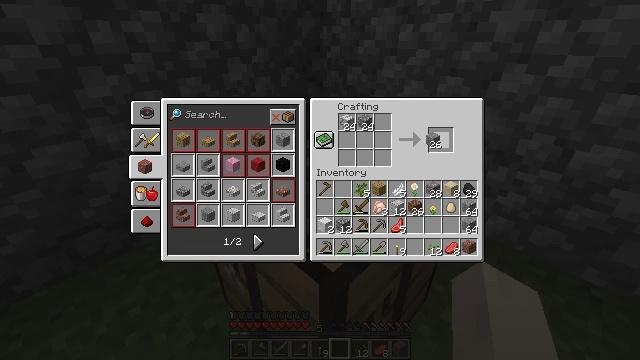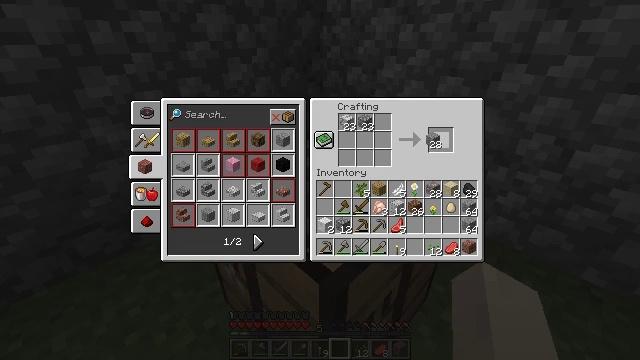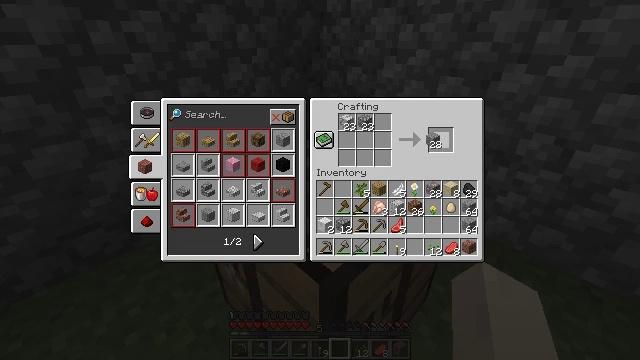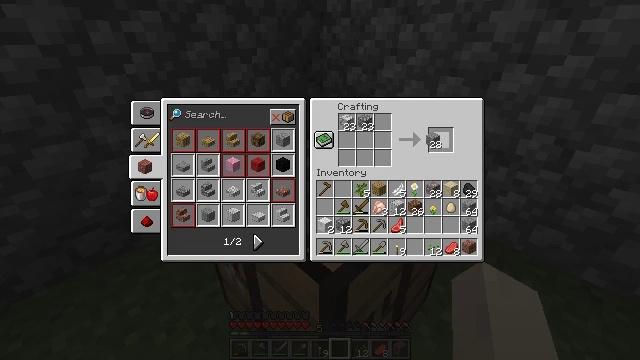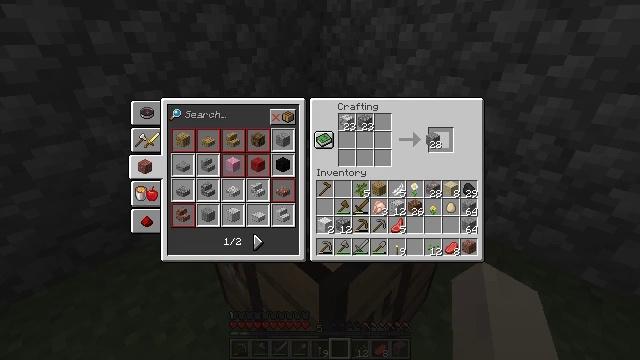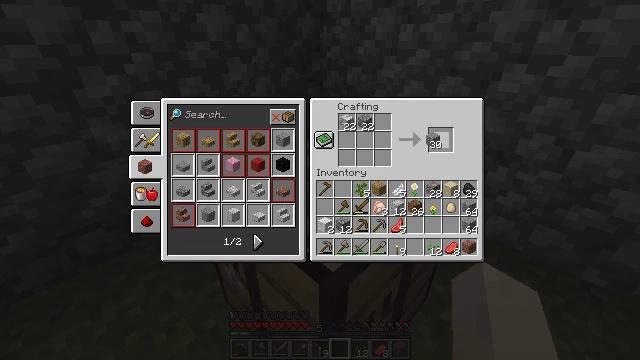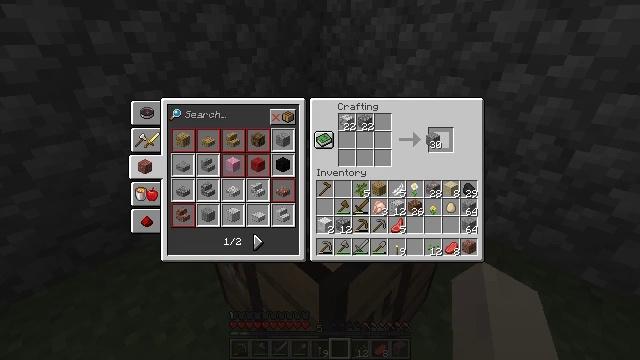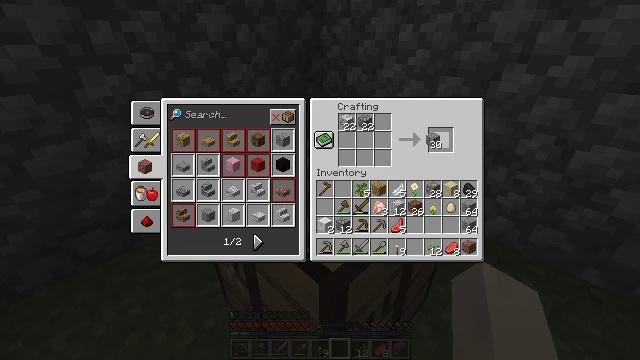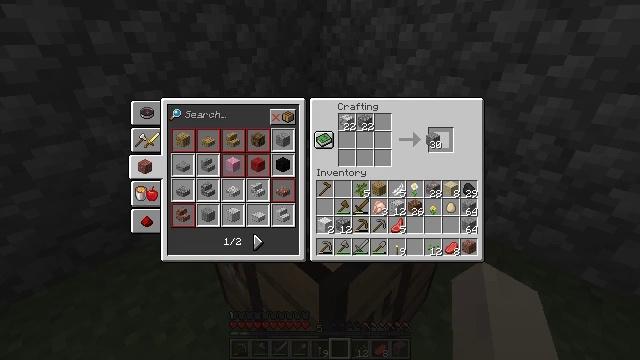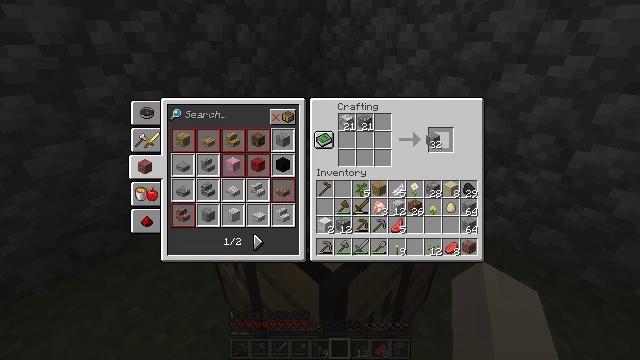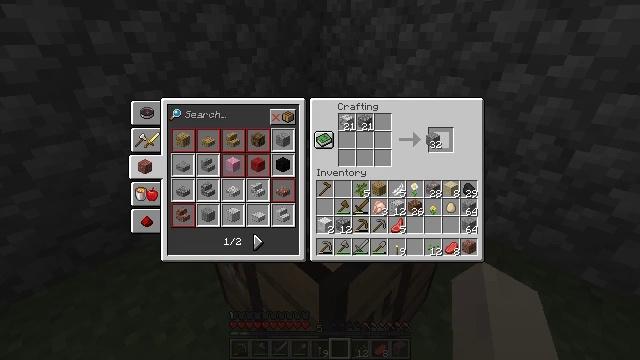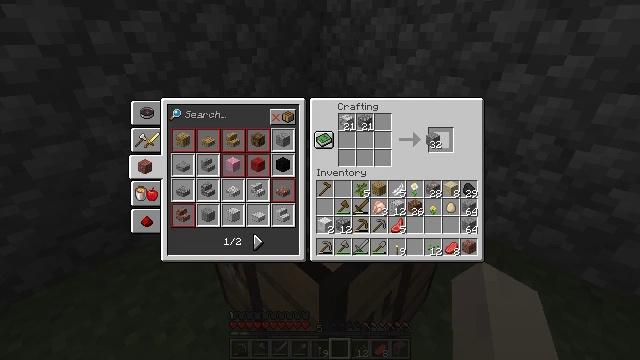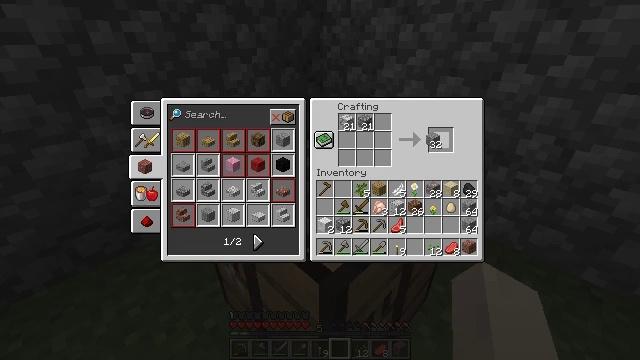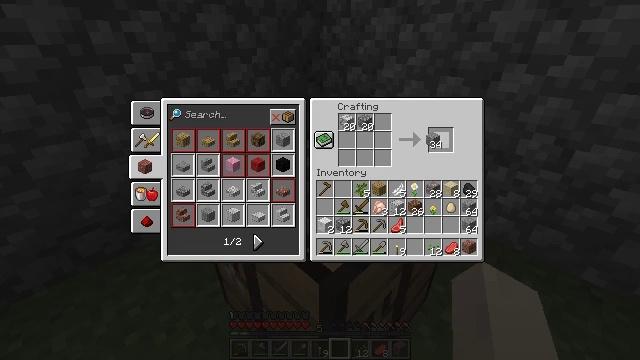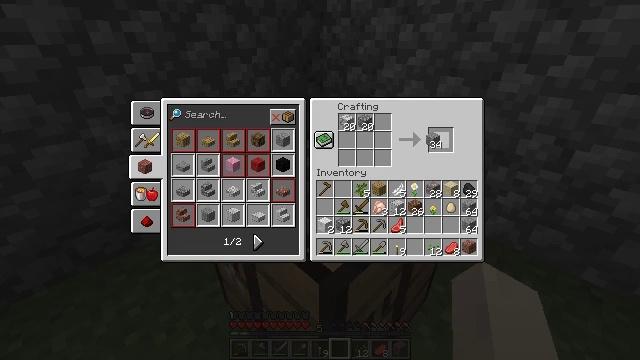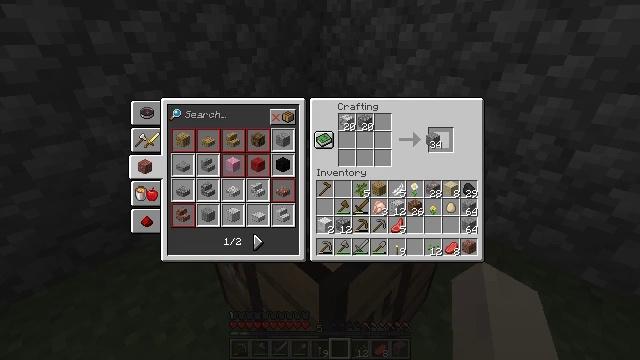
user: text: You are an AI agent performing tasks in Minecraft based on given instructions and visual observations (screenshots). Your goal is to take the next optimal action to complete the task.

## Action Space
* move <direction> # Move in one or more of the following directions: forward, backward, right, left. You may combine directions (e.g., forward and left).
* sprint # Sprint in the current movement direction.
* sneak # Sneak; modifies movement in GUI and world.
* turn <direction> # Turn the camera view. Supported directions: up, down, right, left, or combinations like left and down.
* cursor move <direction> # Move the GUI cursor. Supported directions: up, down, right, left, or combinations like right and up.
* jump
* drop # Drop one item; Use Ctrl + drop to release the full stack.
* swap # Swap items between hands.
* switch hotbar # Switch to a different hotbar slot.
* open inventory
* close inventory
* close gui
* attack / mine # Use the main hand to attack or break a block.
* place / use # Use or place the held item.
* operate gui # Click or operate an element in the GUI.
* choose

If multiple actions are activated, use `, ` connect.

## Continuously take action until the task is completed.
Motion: motion action
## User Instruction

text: Open the crafting table to create andesite.
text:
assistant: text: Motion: no_op
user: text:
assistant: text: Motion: operate gui
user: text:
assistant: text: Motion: operate gui
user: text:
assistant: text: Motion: operate gui
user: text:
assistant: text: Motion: no_op
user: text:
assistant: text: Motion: operate gui
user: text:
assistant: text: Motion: operate gui
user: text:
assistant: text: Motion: operate gui
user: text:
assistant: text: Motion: no_op
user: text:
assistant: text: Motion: operate gui
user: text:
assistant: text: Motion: operate gui
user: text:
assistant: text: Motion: operate gui
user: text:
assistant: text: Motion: no_op
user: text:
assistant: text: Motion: operate gui
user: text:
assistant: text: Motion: operate gui
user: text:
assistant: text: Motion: operate gui
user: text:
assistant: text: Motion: no_op
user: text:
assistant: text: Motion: operate gui
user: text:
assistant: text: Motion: operate gui
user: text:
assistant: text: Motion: operate gui
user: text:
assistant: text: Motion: no_op
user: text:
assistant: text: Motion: operate gui
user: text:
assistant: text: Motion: operate gui
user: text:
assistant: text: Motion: operate gui
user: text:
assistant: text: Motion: no_op
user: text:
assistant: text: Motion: operate gui
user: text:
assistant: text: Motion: operate gui
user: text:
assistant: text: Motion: operate gui
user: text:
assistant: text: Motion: no_op
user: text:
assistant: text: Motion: operate gui